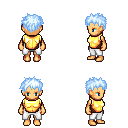
a pixel art fantasy rpg character, female body template, human, tanned skin, gold chest armor, white pants, white cyan bedhead hairstyle, four views (front, back, left, right), 2x2 character sprite sheet, small pixel art, hard edges, no anti-aliasing